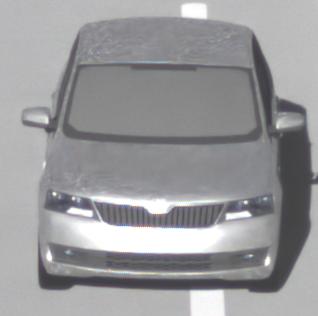
Make: Skoda
Model: Rapid
Detailed model: Rapid 1.2 Active Limousine
Model produced from: 2012/10
Model produced until: 2015/04
Doors: 5
Color: white
Road condition: dry road
Daytime: sunrise or sunset
Contrast: medium contrast